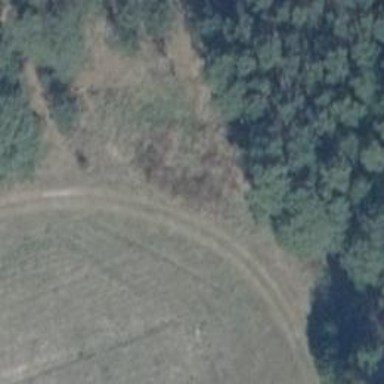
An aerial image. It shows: Grassy track road with grade 4 track type.